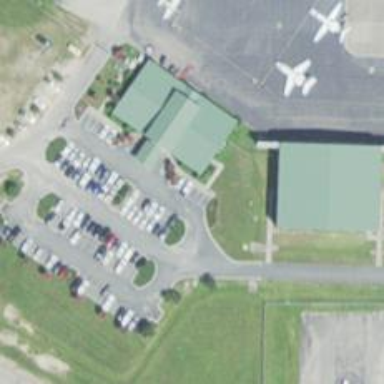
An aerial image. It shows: Parking space.